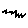
Label: zigzag